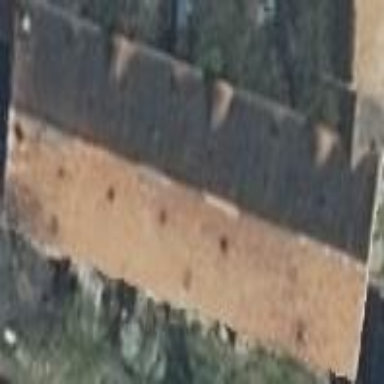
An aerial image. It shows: Gabled barn with red roof made of roof tiles. The roof is oriented along the building.